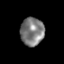
Tissue: lung
Cell type: T cells
Senescence score: 0.1823
Nuclear area (px): 654
Mean DAPI intensity: 123.976